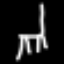
Label: chair